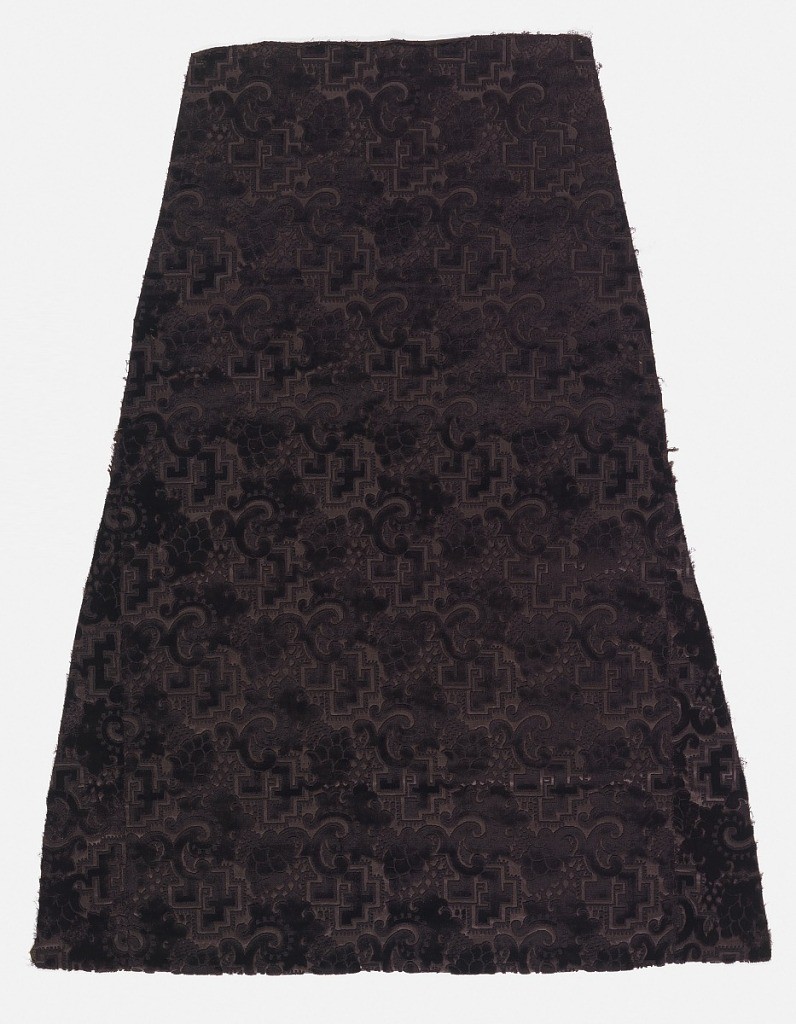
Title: Skirt panel
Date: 1850–1900
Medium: silk Technique: cut and uncut supplementary warp pile (velvet) in a satin foundation
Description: Wedge-shaped piece of brown silk velvet as for a skirt. Asymmetrical pattern of geometric forms, fruit and s-curves.